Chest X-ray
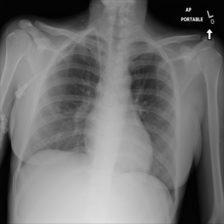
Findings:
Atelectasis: negative
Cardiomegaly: negative
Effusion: negative
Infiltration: negative
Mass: negative
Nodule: negative
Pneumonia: negative
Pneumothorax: negative
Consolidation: negative
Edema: negative
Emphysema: negative
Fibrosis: negative
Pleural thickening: negative
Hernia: negative